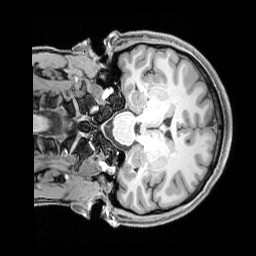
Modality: T1w
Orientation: coronal
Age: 22
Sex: female
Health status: healthy
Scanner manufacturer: siemens
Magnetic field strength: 3 T
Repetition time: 1.65 s
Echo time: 0.00182 s